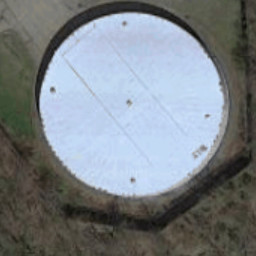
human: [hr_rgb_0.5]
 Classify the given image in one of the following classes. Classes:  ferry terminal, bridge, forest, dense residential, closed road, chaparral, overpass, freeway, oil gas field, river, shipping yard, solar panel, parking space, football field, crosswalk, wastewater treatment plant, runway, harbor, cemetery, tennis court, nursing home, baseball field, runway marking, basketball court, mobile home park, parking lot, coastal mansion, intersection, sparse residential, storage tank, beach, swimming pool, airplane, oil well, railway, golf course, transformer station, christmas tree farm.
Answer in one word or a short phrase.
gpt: storage tank